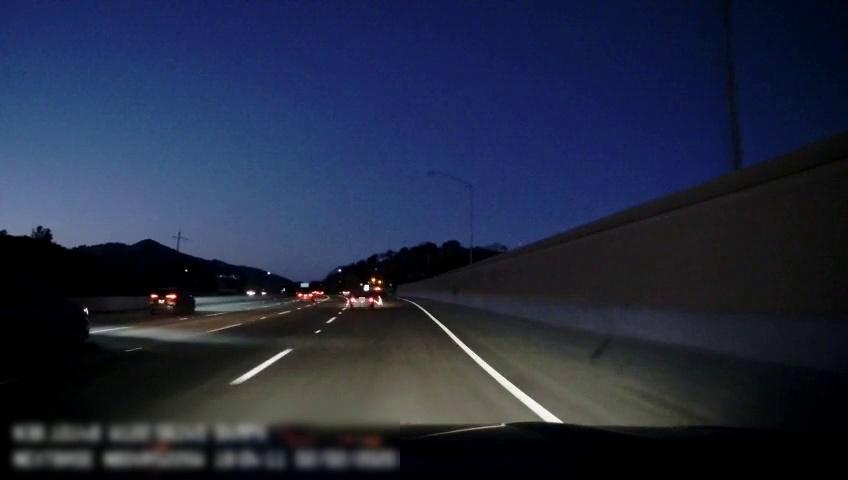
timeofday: Dusk/Dawn/Twilight
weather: Other
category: Drivable Space
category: Vehicles | Car
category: Vehicles | SUV
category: Vehicles | SUV
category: Vehicles | SUV
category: Lanes | Alternate Lane
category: Lanes | Alternate Lane
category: Lanes | Alternate Lane
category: Lanes | Alternate Lane
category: Lanes | Alternate Lane
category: Lanes | Alternate Lane